Question: I'm a newbie to testing automation. By learning some basic selenium, I know I can use selenium tools to fill some forms online. Below is some code I'm using for your reference:
'''
elem = self.driver.find_element_by_xpath("//*[@title='Registration']")
elem.click()
iframe = self.driver.find_elements_by_id('frm_reg_load_patient')[0]
self.driver.switch_to.default_content()
self.driver.switch_to.frame(iframe)
elem = self.driver.find_element_by_id("txtPatientLastName")
elem.clear()
elem.send_keys("Peng")
elem = self.driver.find_element_by_id("txtPatientFirstName")
elem.clear()
elem.send_keys("Richard")
'''
And here's the screenshot of the web:

My question, is it possible to automatically find textbox and fill in some random values. I'm just testing if a new record can be created, so the values are not important.
Thanks
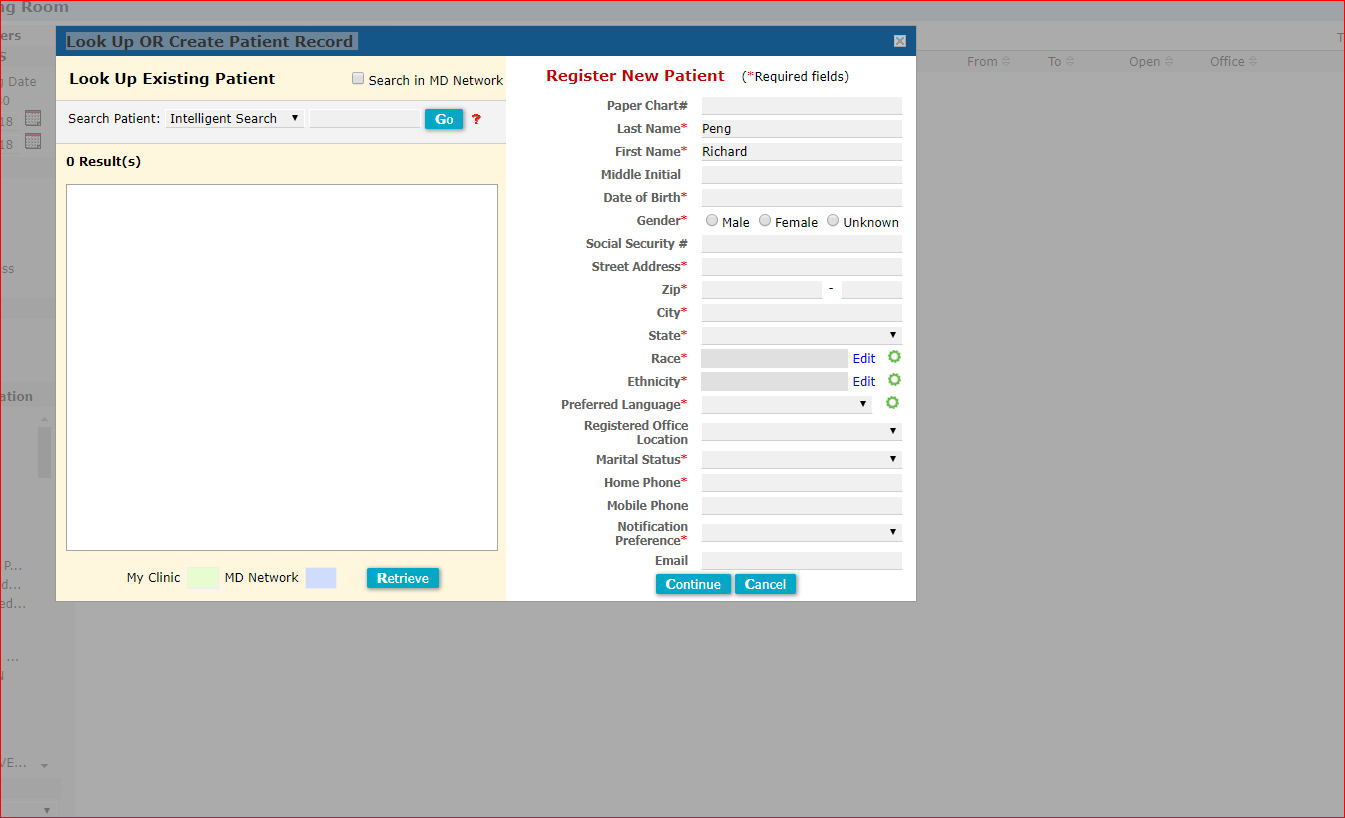
Answer: I found the answer myself. In case anyone have same question:
'''
//find all input fields where type = text or password and store them In array list
txtfields.
List<WebElement> txtfields = driver.findElements(By.xpath("//input[@type='text' or
@type='password']"));
//for loop to send text In all text box one by one.
for(int a=0; a<txtfields.size();a++){
txtfields.get(a).sendKeys("Text"+(a+1));
}
Thread.sleep(3000);
'''